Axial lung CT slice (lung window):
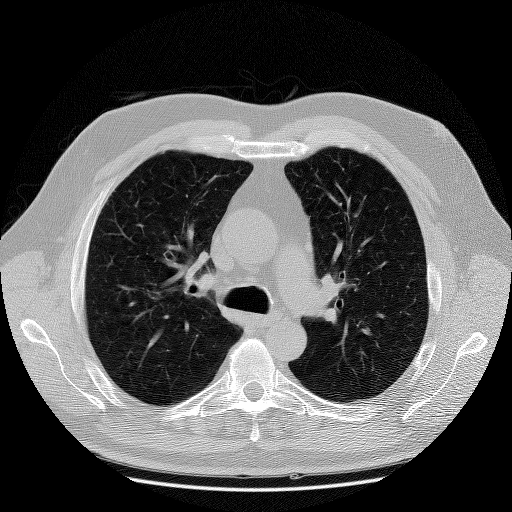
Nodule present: no